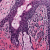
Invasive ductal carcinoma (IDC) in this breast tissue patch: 0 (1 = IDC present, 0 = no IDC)